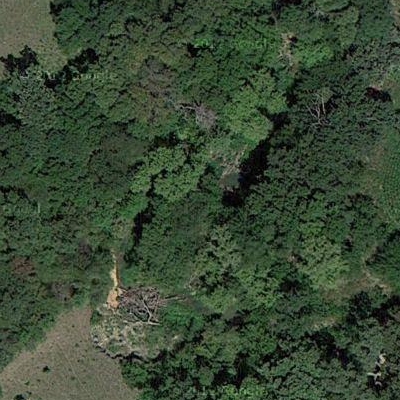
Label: Forest